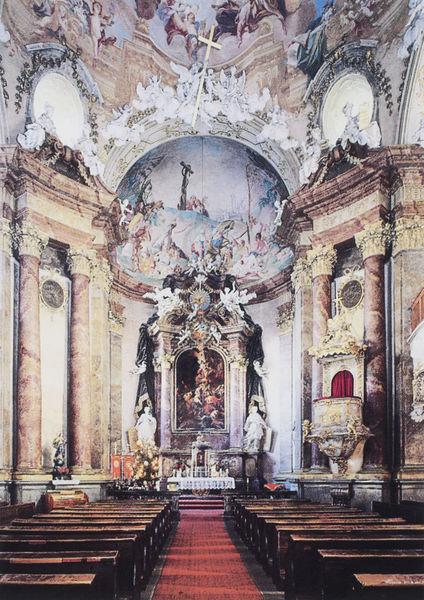
Titel: Schloss Ludwigsburg
Künstler: Philipp Josef Jenisch
Standort: Ludwigsburg, Schloss (EU - D - BW)
Schlagwörter: marmor, säule, säulen, rot, teppich, barock, vorhang, kirche, gold, engel, figuren, ornamente, kreuz, dom, altar, bänke, hochaltar, kathedrale, rom, kirchenschiff, kirchenbänke, mittelschiff, skulpturen, kanzel, kreuzigung, apsis, fresken, baldachin, fresko, deckenmalerei, holzbänke, alatar, tkirche, ukirche